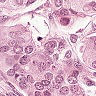
Metastatic tissue present: yes